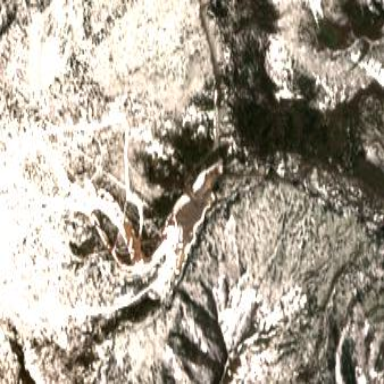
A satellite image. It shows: Area designated for winter sports.